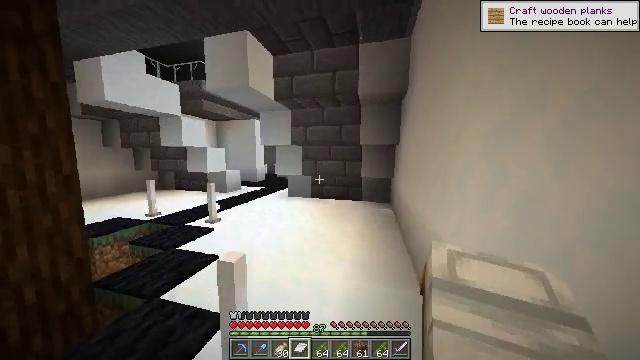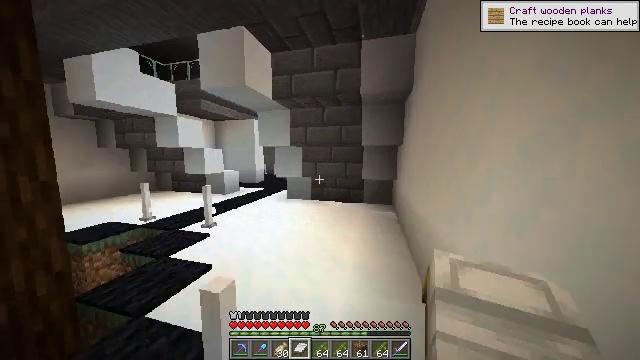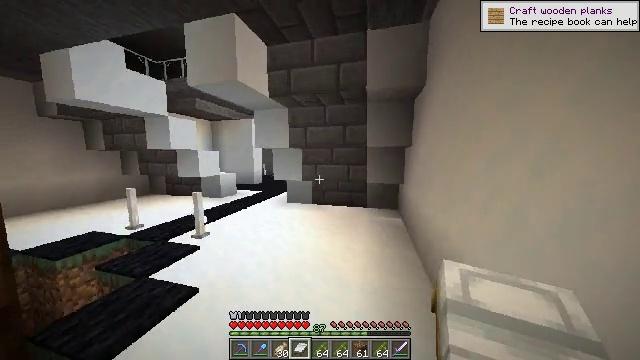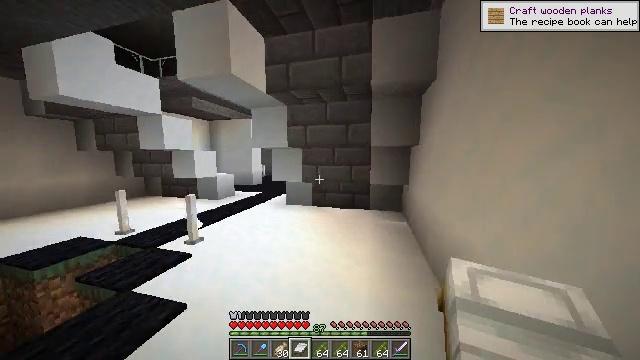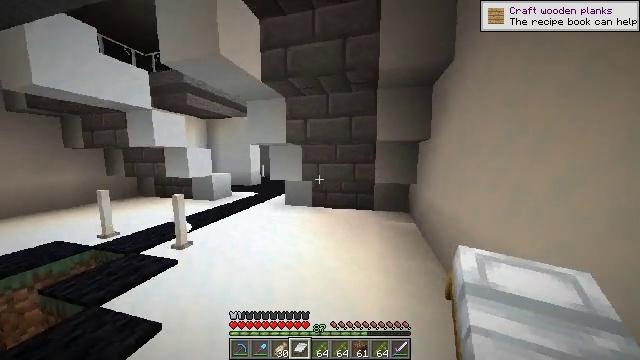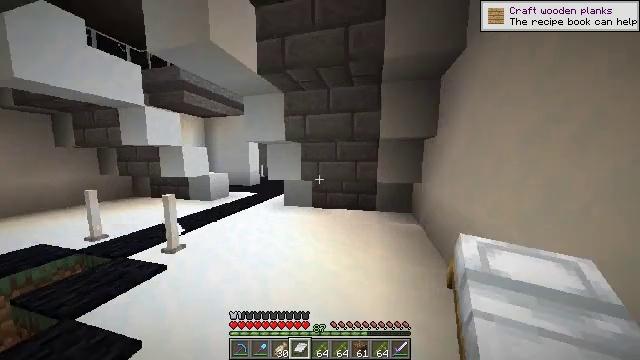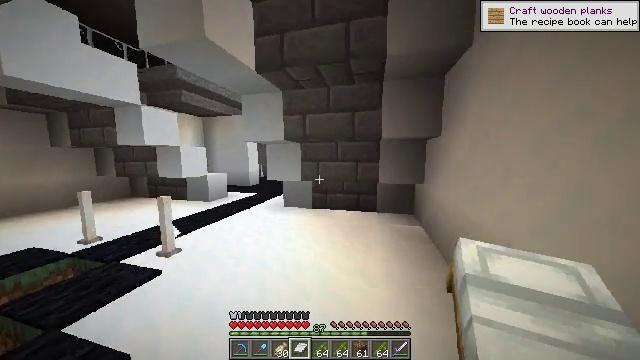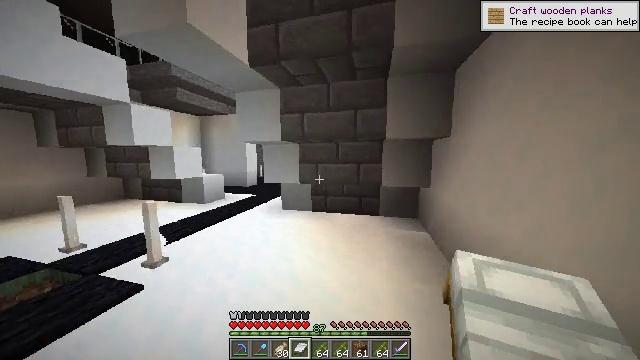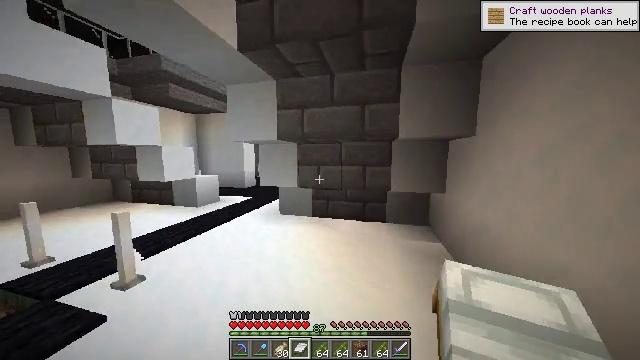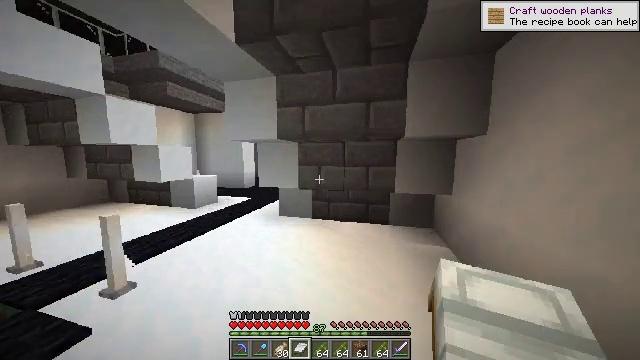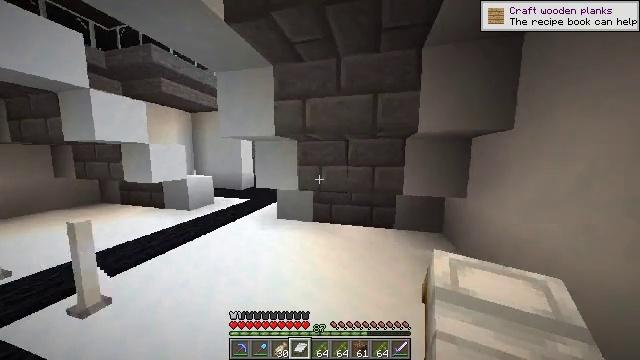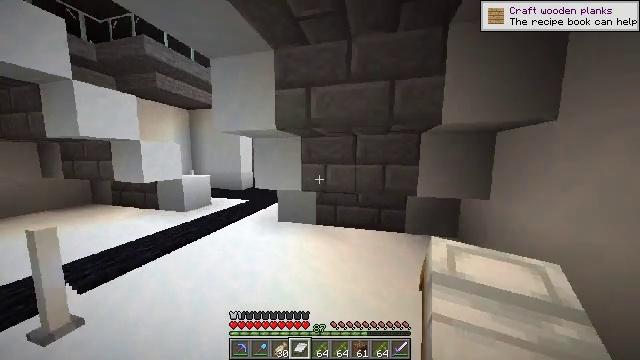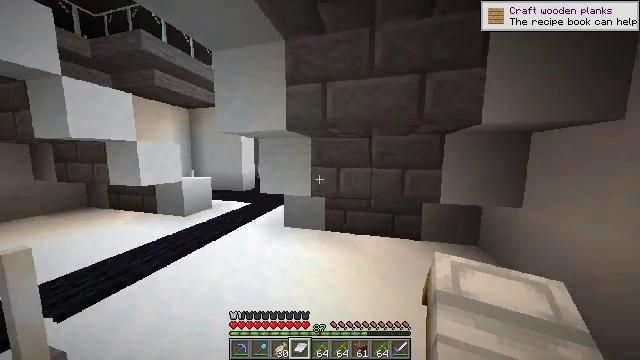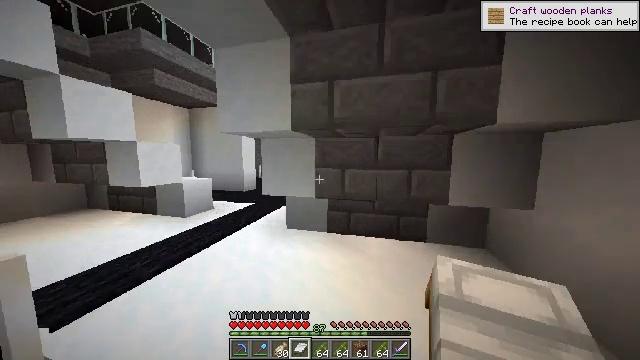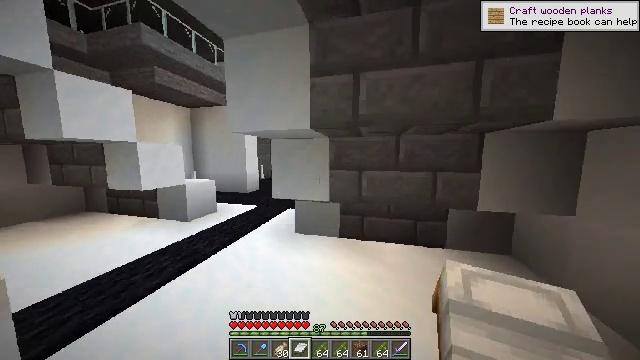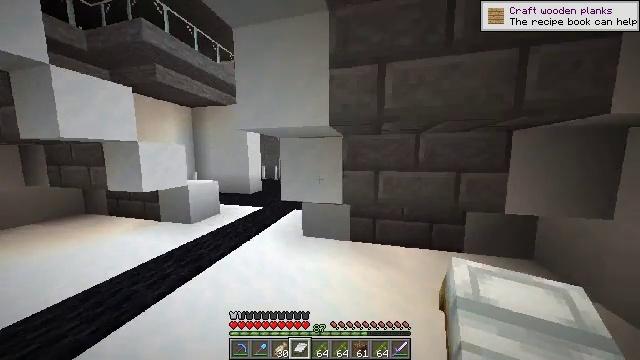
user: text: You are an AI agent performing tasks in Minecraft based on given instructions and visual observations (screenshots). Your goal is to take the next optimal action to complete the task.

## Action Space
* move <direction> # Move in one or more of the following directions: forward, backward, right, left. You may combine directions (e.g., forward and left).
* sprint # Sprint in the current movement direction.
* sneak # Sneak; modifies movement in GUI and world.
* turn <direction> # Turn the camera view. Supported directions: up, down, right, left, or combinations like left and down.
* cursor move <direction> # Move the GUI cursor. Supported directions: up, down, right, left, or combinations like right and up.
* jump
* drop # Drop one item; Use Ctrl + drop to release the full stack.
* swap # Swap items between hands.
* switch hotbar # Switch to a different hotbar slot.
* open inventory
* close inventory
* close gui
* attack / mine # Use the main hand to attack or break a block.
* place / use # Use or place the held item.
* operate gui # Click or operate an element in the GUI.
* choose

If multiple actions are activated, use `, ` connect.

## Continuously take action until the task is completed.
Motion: motion action
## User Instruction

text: Remove a bamboo from the inventory.
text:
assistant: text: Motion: move forward
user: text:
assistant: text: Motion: move forward
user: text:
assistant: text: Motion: move forward
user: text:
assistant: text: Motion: move forward
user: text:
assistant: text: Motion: move forward
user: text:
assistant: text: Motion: move forward
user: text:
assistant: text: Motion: move forward
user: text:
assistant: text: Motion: move forward and move left
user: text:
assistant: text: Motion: move forward
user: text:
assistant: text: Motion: move forward
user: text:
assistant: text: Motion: move forward and move left
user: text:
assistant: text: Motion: move forward and move left
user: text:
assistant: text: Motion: move forward and move left
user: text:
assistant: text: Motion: move forward and move left
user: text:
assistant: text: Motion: move forward and move left
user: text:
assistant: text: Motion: move forward and move left
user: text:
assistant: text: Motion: move forward and move left
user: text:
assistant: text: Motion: move forward
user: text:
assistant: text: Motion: move forward and move left
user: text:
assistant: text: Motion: move forward and move left, turn right
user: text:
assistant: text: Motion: move forward and move left, turn right
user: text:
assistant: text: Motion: move forward and move left, turn right
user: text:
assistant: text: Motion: move forward, turn right
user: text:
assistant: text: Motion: move forward
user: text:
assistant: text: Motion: move forward, turn left and up
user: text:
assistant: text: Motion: move forward
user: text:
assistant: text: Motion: move forward and move left, turn down
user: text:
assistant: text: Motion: move forward and move left, turn right and down
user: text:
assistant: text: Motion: move forward, turn right
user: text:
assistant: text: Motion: move forward, turn right and down